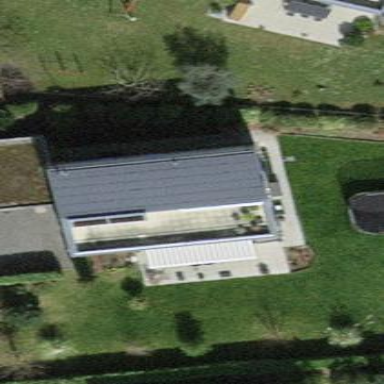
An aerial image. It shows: Detached building.